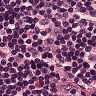
Metastatic tissue present: no